Question: Just starting out with iOS developing in Swift so I'm not certain how to call this thing.
What I'm trying to accomplish is a choice like the image below.
What is it called and where do I start?

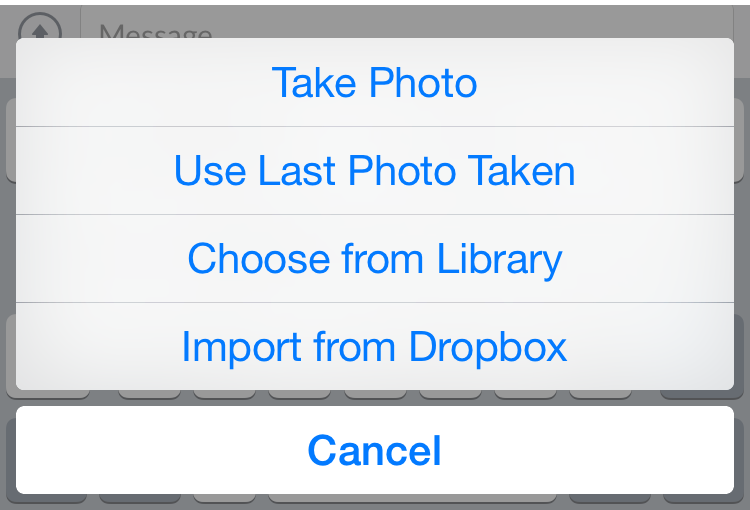
Answer: <URL> is what you are searching for.
Be careful because it's deprecated since iOS 8 but the reference links to the replacement as well.
> in iOS 8 and later, instead use <URL>.